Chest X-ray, AP view. Patient: 65 years old, sex M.
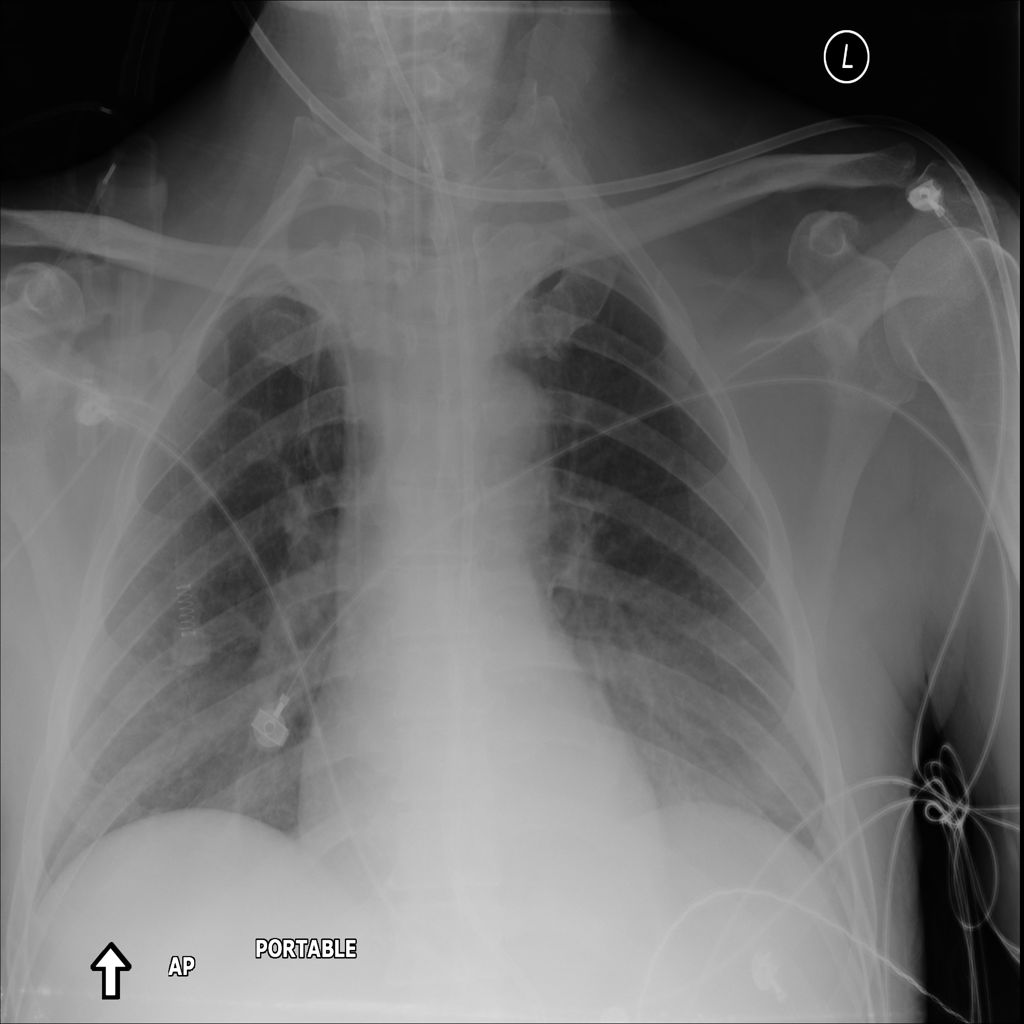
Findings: No Finding